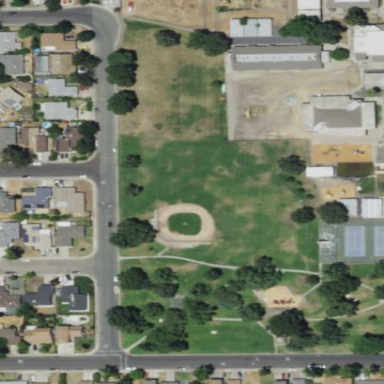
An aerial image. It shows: Baseball pitch for leisure and sports activities.